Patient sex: M
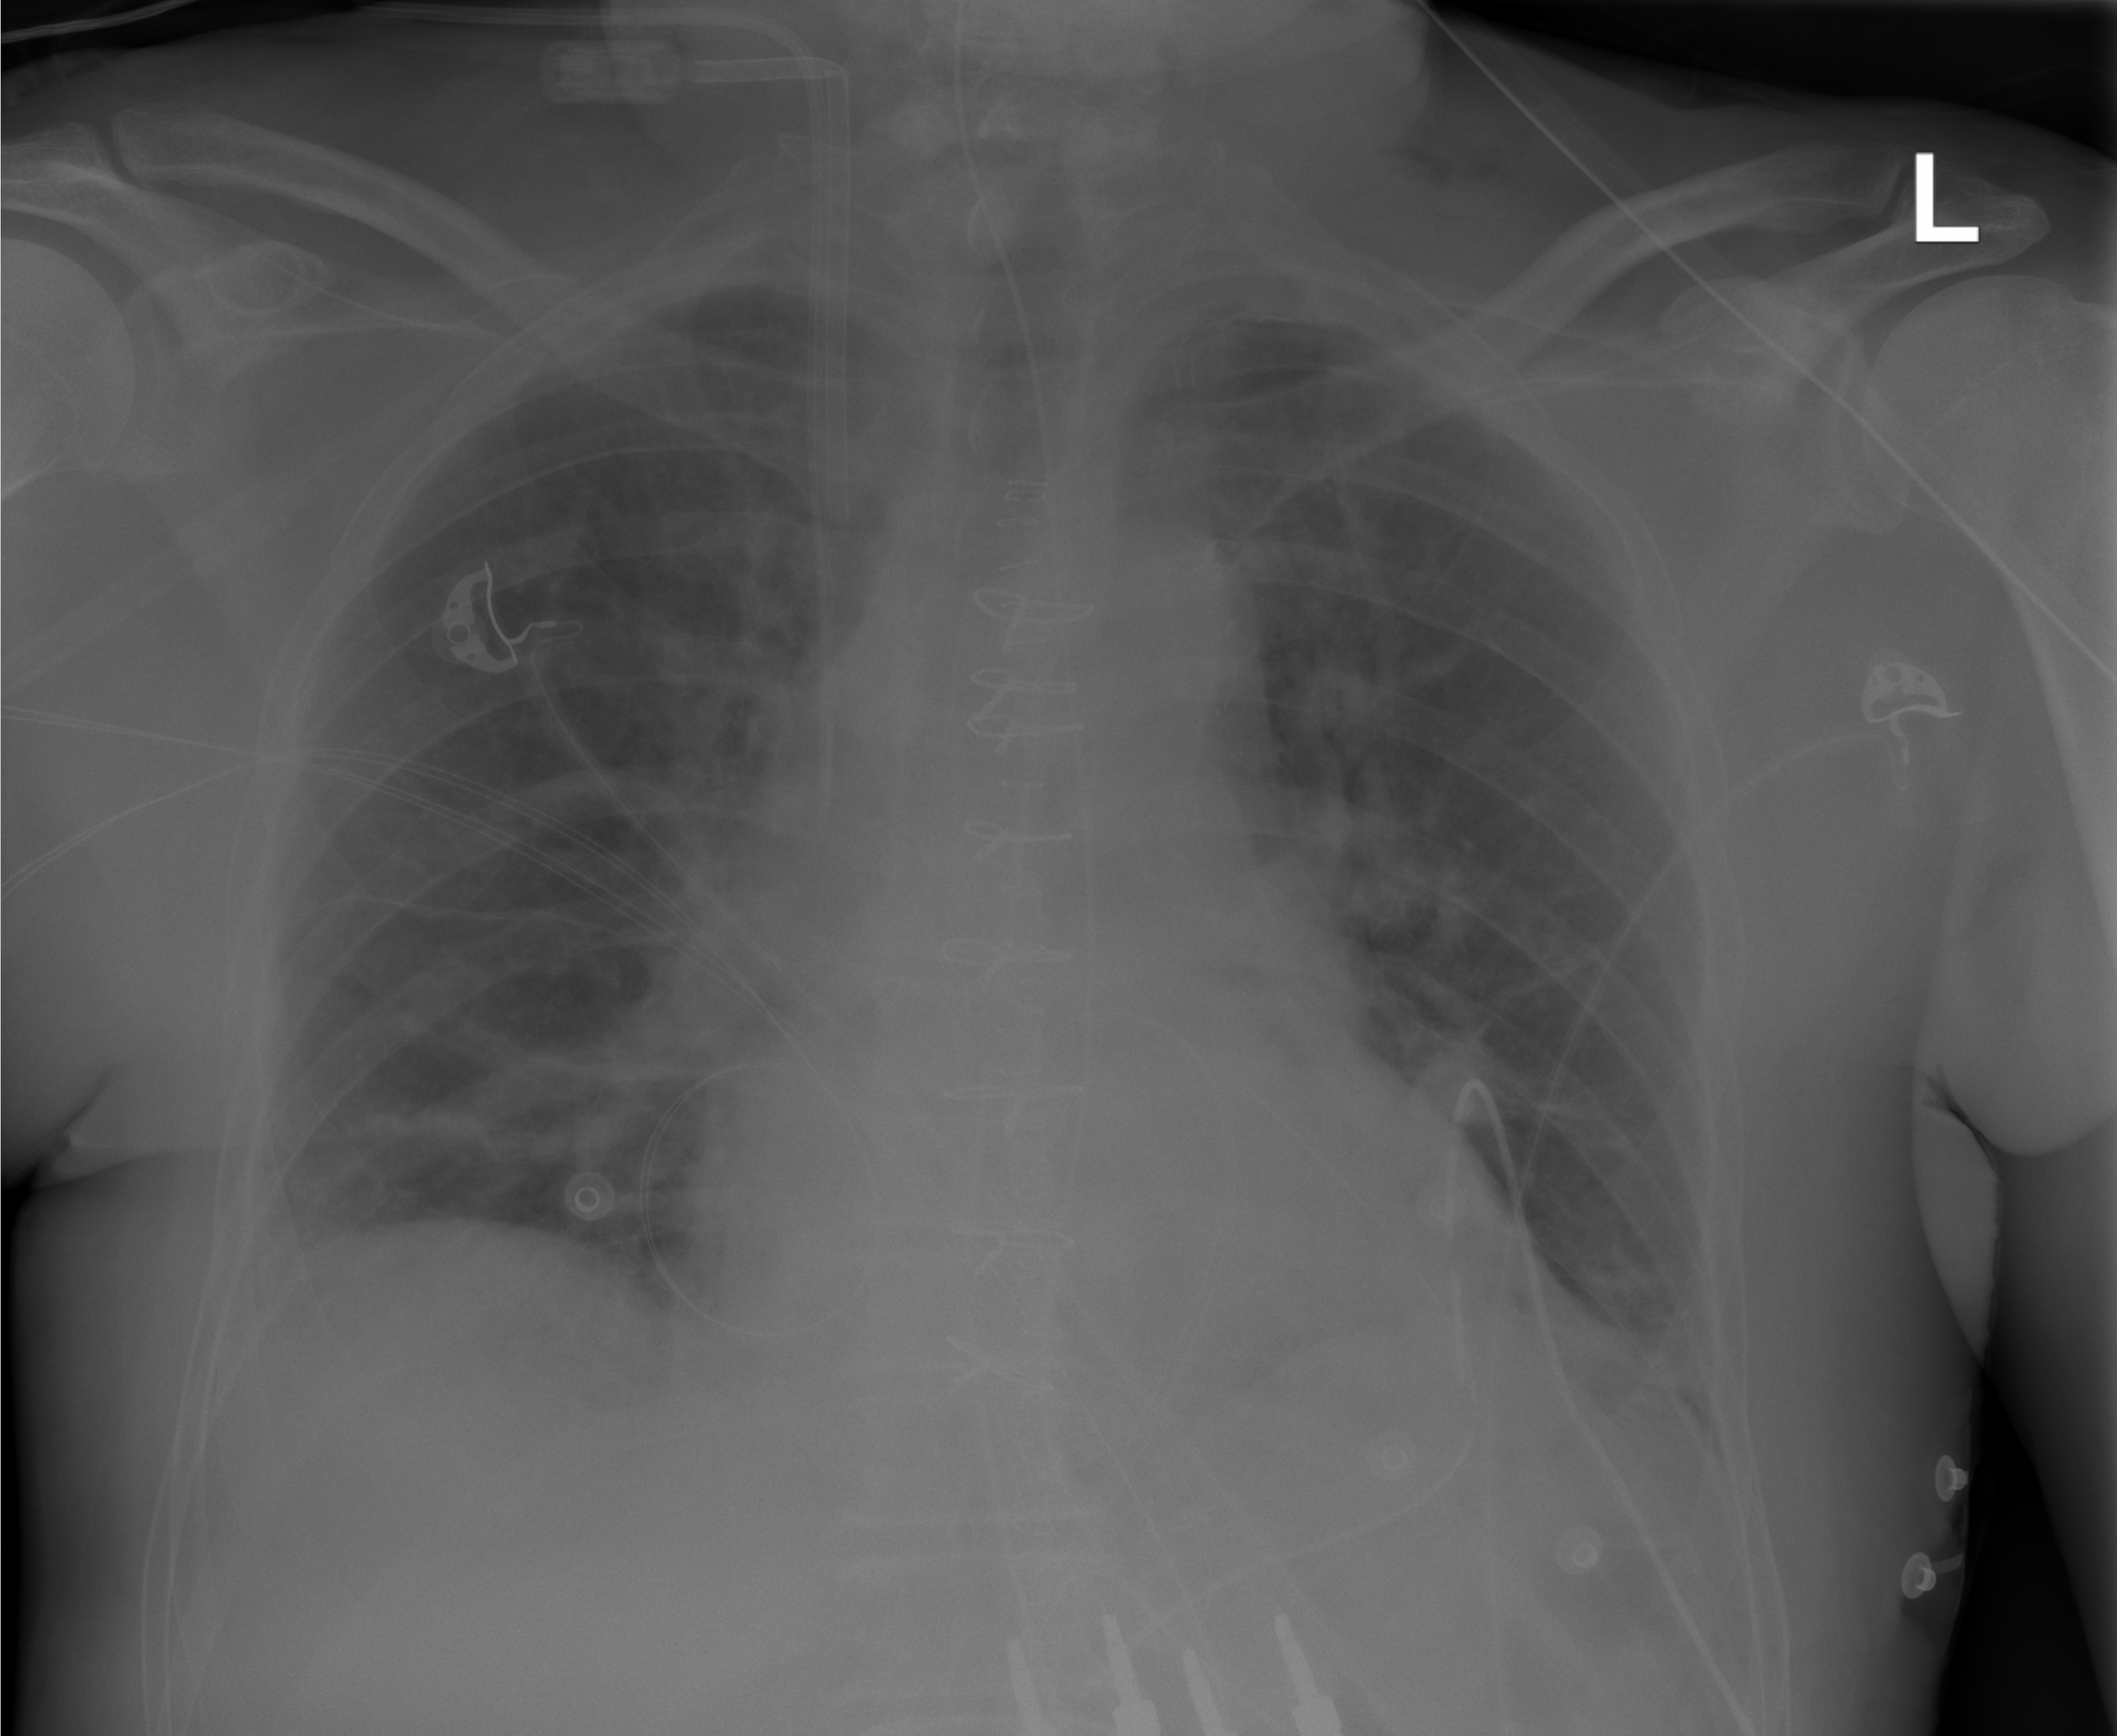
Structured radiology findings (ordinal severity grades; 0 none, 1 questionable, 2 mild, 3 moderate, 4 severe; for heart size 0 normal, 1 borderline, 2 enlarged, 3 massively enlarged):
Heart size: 0
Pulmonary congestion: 0
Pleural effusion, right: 2
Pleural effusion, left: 2
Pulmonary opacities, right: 0
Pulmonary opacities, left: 0
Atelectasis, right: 2
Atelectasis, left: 2